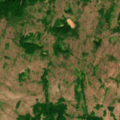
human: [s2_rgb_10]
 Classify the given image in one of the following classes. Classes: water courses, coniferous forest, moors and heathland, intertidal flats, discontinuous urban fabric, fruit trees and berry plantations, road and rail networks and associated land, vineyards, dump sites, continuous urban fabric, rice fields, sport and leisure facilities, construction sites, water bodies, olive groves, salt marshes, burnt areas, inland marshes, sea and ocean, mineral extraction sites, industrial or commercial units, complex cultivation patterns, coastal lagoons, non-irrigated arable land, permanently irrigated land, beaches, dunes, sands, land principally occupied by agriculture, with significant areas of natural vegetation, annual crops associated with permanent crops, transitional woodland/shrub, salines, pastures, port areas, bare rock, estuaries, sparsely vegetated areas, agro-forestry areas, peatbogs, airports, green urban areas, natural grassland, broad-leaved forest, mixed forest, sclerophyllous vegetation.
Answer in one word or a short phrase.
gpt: broad-leaved forest, natural grassland, transitional woodland/shrub